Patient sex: F
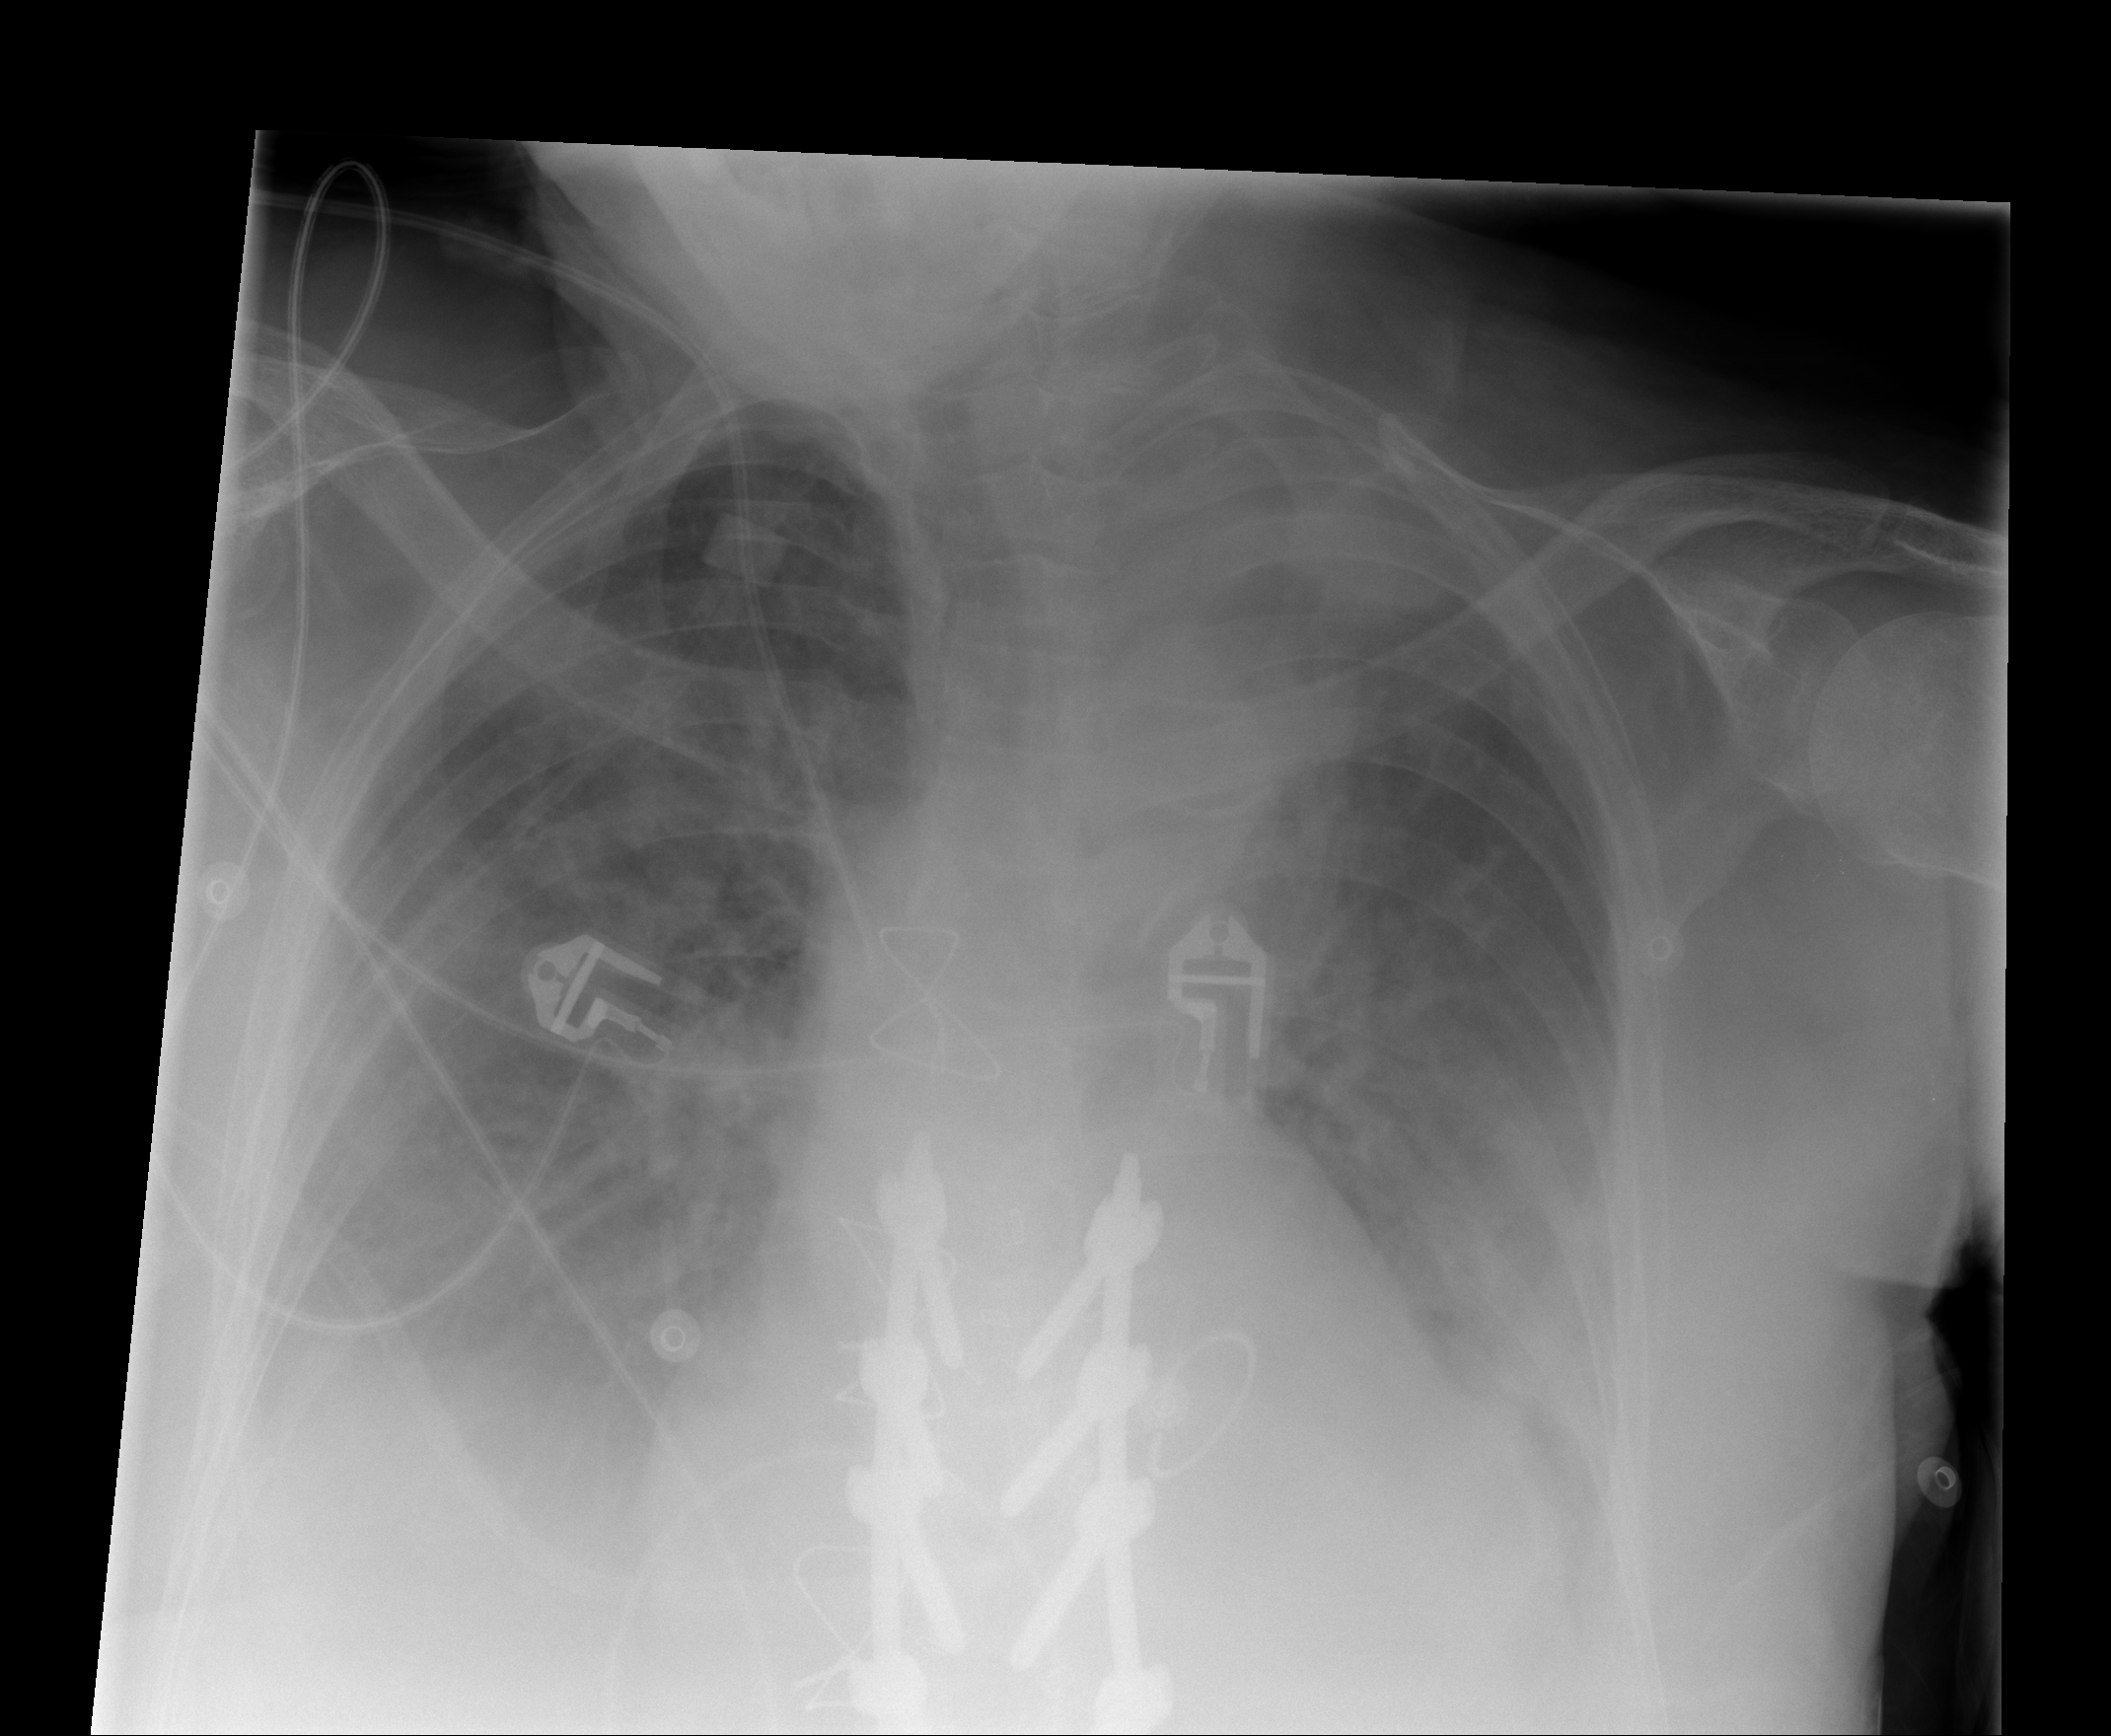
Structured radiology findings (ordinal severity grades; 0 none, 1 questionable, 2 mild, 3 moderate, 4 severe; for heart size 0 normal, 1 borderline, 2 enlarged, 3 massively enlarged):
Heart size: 1
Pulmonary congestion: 2
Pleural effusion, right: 3
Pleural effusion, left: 3
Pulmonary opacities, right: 2
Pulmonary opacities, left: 2
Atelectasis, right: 2
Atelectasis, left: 2